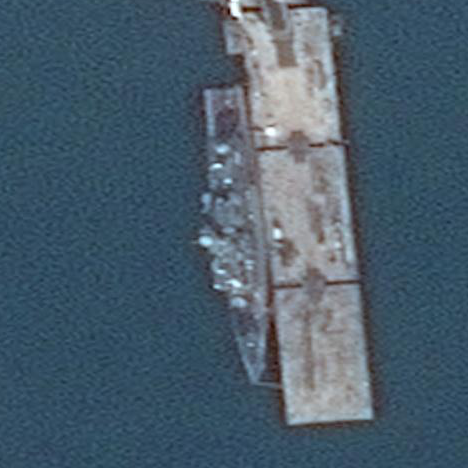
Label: destroyer